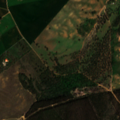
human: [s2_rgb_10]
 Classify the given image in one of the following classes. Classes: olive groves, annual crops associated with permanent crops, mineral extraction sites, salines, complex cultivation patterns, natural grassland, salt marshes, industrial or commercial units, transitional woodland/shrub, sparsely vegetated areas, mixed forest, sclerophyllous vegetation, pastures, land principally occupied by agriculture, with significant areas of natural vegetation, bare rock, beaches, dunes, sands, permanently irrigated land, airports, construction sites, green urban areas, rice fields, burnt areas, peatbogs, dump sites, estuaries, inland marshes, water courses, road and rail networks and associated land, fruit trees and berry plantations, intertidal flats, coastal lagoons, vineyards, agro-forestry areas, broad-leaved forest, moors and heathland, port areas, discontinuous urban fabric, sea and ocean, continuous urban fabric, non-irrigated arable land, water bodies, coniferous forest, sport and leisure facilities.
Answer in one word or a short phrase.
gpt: non-irrigated arable land, permanently irrigated land, land principally occupied by agriculture, with significant areas of natural vegetation, broad-leaved forest, transitional woodland/shrub